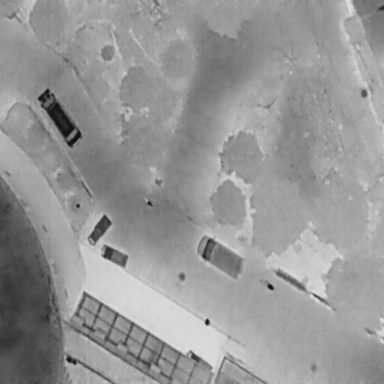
There are four Cars in the infrared image.